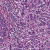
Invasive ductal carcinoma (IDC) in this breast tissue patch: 1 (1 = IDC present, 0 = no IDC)